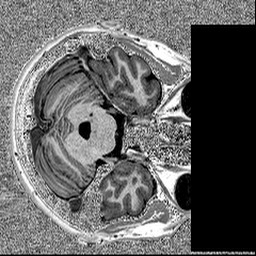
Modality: MP2RAGE
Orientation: axial
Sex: female